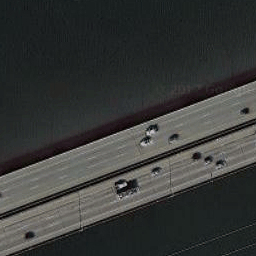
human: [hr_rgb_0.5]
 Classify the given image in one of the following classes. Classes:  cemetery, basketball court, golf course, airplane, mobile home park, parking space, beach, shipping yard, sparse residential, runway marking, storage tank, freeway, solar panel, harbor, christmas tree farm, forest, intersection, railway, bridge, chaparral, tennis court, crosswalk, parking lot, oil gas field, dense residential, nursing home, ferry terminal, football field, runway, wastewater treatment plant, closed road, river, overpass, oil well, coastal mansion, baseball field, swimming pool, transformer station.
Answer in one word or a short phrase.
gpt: bridge